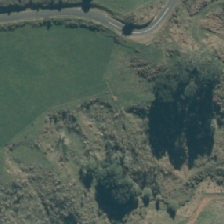
Land cover: low_producing_grassland